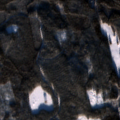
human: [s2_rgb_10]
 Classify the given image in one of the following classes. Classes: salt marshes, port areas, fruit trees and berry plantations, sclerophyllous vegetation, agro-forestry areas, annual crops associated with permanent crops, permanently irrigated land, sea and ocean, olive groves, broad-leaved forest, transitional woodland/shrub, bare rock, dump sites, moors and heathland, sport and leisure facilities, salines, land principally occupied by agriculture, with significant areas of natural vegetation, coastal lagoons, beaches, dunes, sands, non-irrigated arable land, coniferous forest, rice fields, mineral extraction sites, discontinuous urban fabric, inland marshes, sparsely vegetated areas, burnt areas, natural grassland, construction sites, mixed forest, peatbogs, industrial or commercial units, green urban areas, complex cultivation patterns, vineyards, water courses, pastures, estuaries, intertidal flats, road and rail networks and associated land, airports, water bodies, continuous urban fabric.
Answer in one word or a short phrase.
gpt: coniferous forest, transitional woodland/shrub